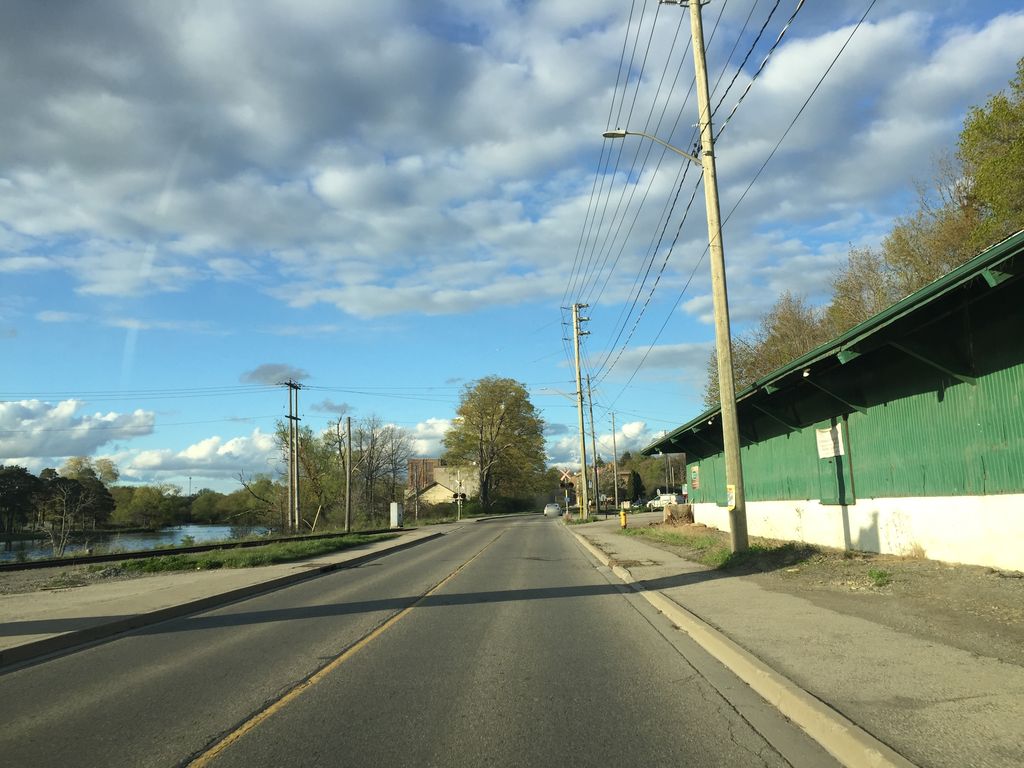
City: kitchener-waterloo